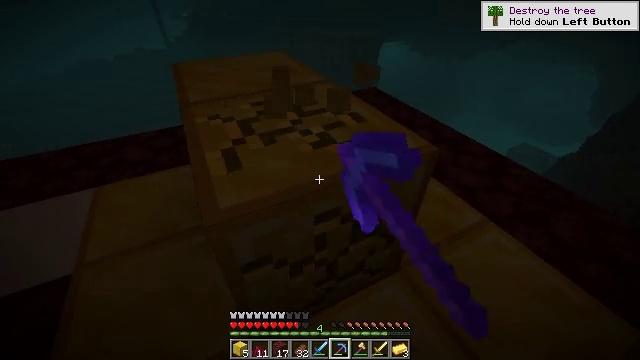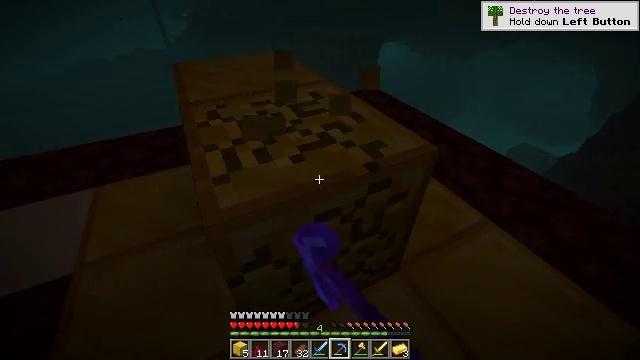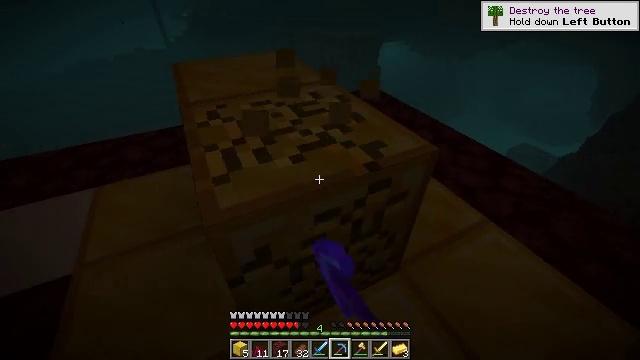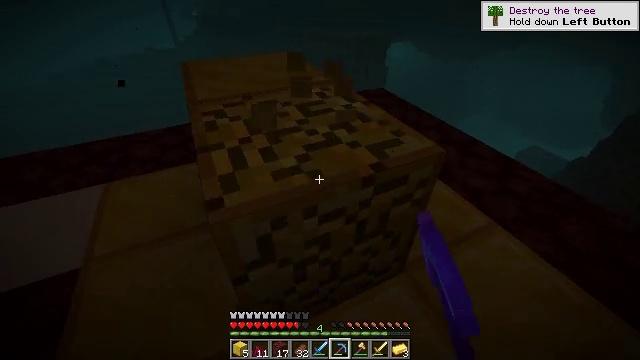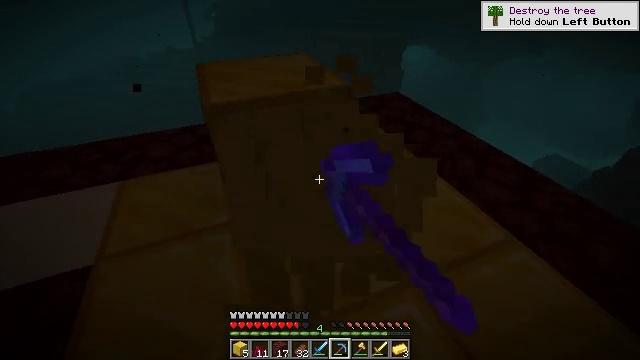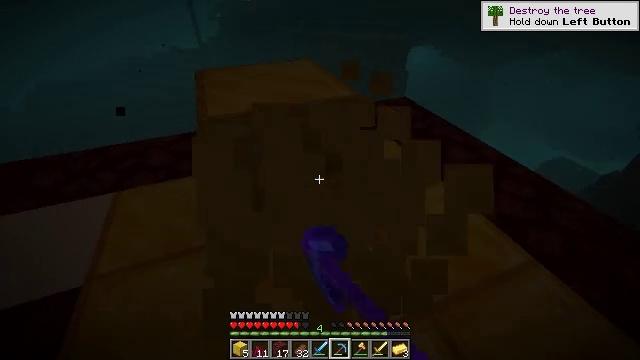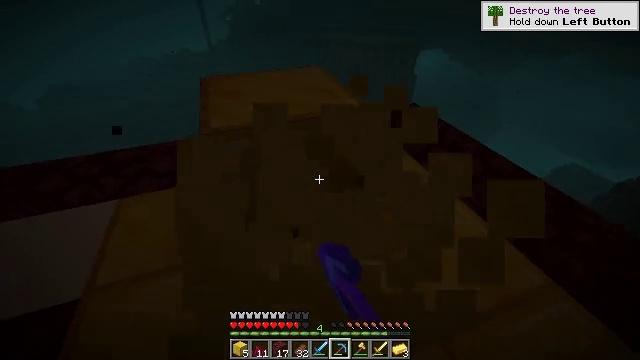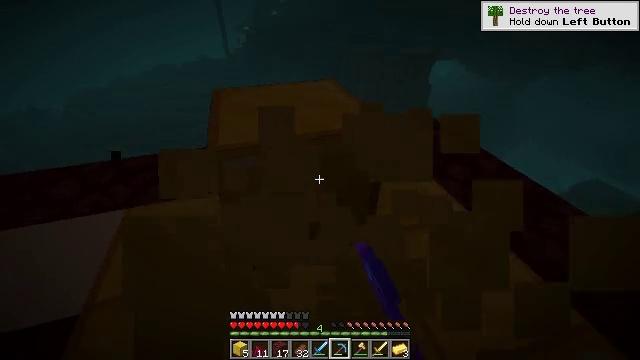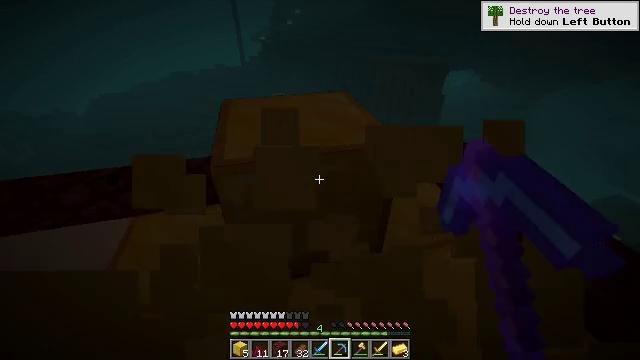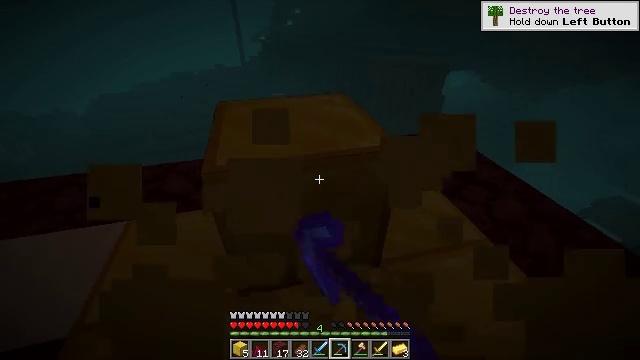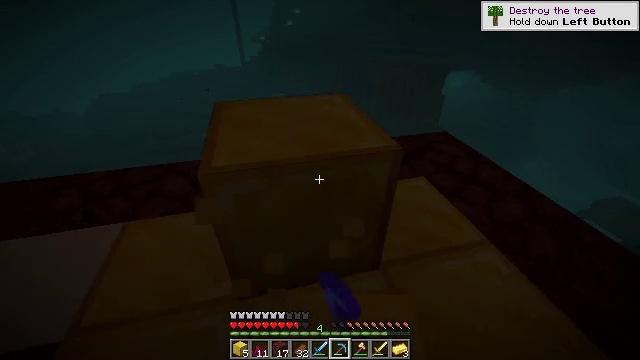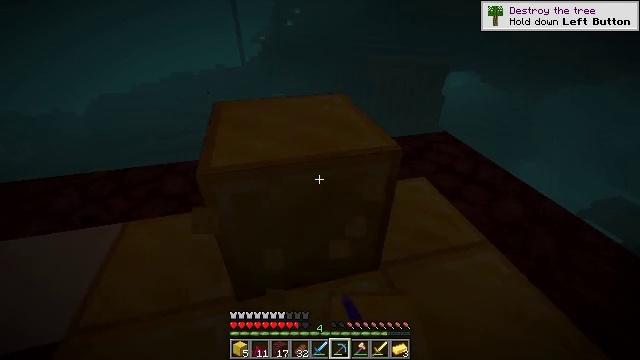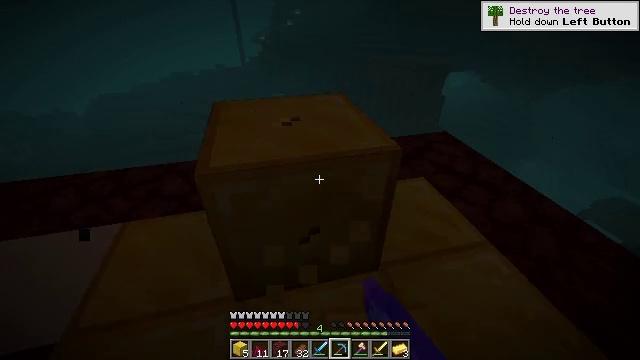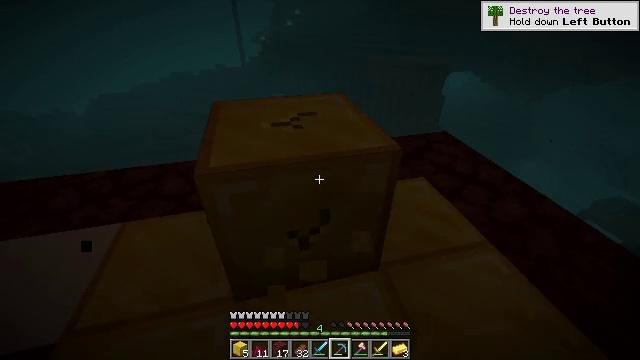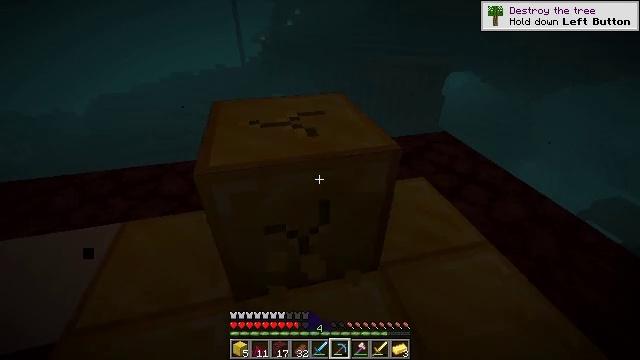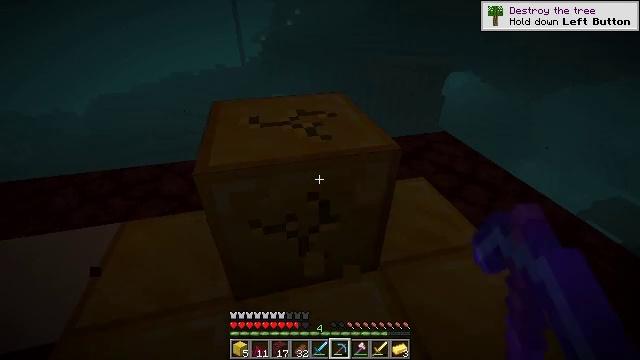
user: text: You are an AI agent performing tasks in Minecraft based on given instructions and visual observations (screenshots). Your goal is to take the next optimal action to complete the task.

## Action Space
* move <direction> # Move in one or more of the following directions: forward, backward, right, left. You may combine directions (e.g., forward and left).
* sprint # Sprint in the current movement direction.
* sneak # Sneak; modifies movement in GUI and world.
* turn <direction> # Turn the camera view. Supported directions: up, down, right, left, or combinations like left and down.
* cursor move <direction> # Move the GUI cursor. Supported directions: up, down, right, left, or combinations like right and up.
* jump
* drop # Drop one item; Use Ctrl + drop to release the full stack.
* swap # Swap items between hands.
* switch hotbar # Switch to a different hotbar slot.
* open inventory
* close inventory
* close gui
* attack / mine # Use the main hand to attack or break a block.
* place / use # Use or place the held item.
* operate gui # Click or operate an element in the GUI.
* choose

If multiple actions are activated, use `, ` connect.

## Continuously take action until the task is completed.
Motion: motion action
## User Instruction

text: Use a pickaxe to gather the gold block.
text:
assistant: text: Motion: attack / mine
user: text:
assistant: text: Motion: attack / mine
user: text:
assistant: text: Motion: turn left, attack / mine
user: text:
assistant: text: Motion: move forward, turn left, attack / mine
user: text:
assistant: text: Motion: move forward, attack / mine
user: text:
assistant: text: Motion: move forward, turn left, attack / mine
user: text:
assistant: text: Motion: turn left and up, attack / mine
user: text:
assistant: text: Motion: turn left and up, attack / mine
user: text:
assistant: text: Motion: attack / mine
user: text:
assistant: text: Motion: attack / mine
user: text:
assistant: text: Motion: attack / mine
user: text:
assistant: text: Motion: attack / mine
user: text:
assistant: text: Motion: attack / mine
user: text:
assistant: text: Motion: attack / mine
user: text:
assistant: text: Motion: attack / mine
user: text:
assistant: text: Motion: attack / mine
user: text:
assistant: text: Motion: attack / mine
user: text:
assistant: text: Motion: attack / mine
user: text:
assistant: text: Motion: attack / mine
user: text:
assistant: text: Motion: attack / mine
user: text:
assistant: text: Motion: attack / mine
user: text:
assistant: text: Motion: attack / mine
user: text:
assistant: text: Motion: attack / mine
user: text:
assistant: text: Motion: attack / mine
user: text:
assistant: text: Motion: attack / mine
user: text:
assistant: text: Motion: attack / mine
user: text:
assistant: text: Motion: move forward, turn right and down
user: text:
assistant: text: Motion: move forward, turn right
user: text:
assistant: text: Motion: move forward
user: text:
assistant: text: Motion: move forward, turn right